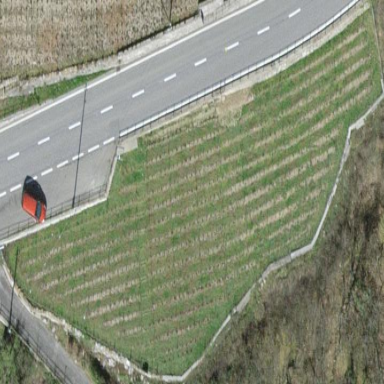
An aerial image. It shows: Vineyard growing grapes.